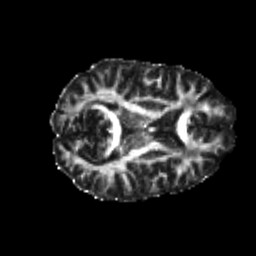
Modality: FA
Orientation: axial
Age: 22
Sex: female
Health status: healthy
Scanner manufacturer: philips
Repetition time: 7.391 s
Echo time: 0.08599 s